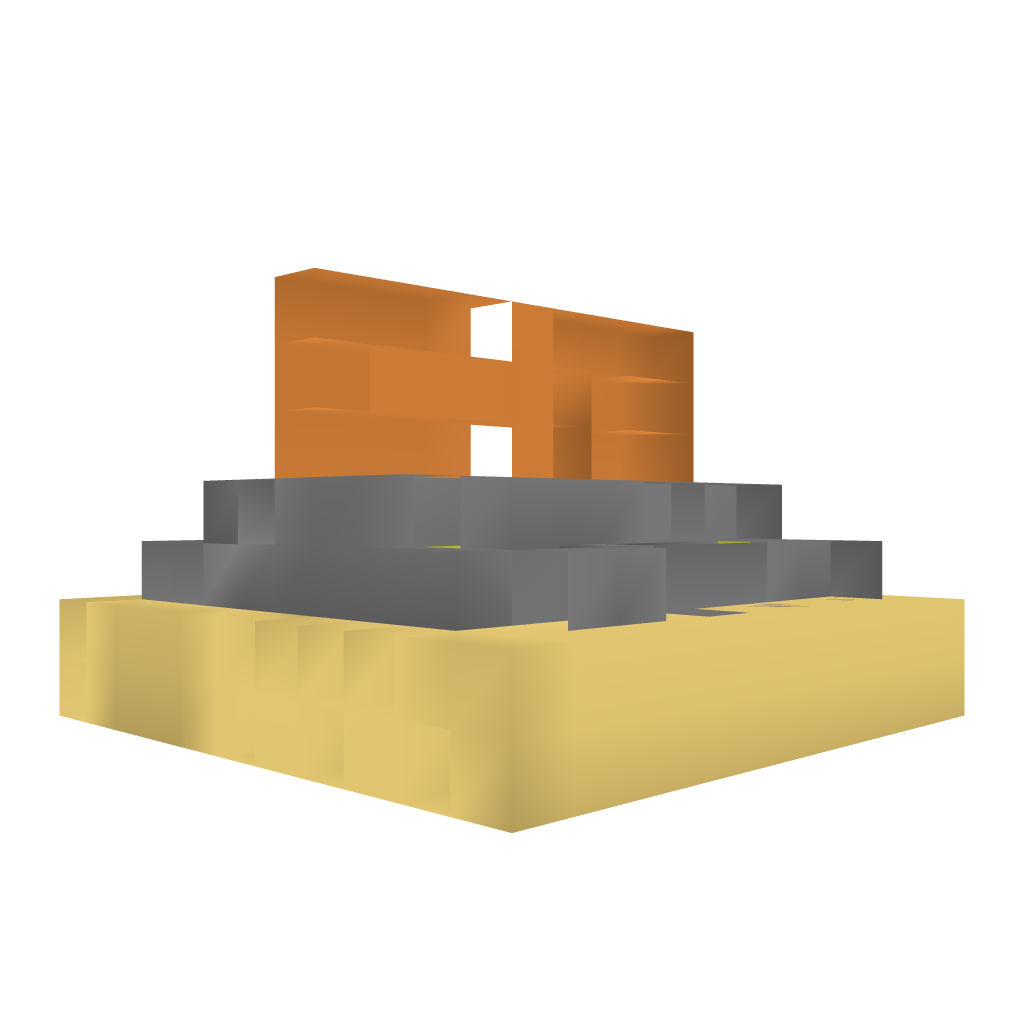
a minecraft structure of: Invisible Door Schematic bad low quality